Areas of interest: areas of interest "Business Office Building"
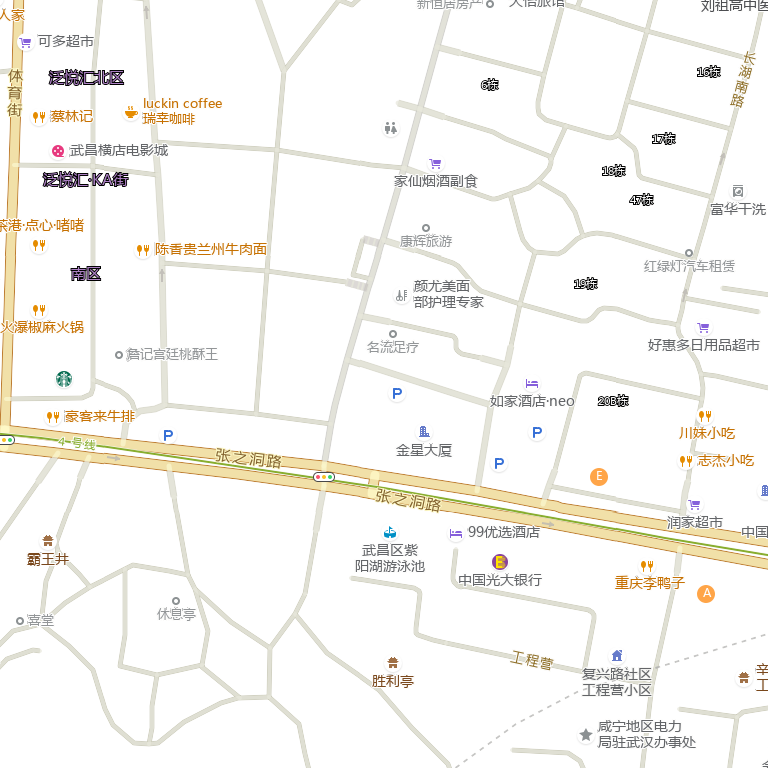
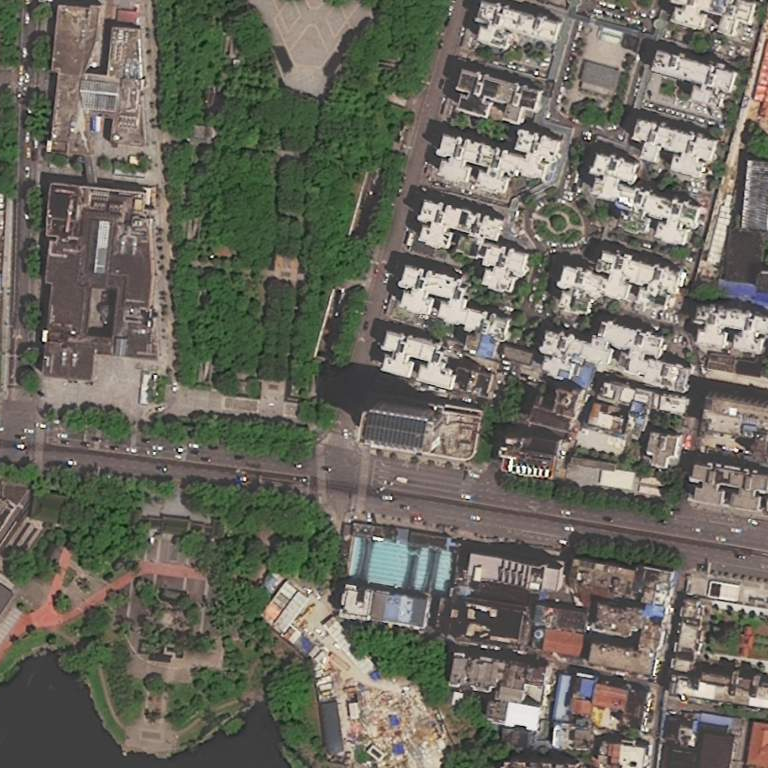